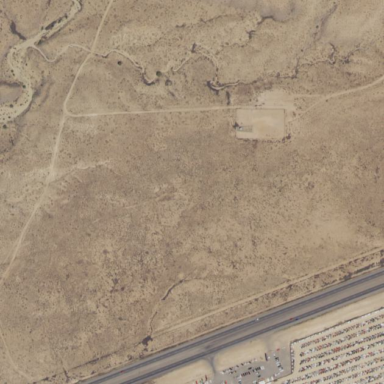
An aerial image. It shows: Brownfield area with scrub vegetation.